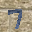
Label: 7